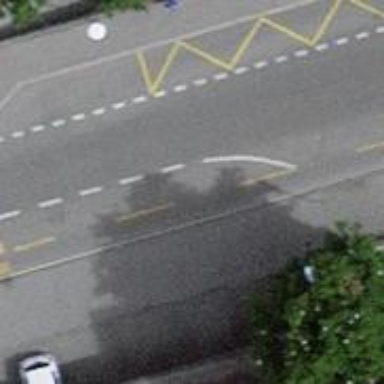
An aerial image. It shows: Residential road with asphalt surface. There is designated cycling lane on the left side.